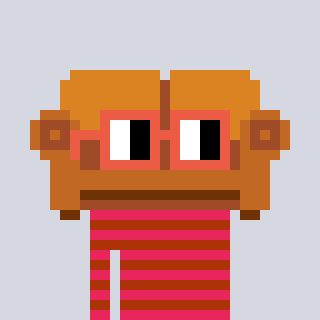
a pixel art character with square orange glasses, a couch-shaped head and a hotbrown-colored body on a cool background